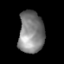
Tissue: lung
Cell type: T cells
Senescence score: 0.2304
Nuclear area (px): 1038
Mean DAPI intensity: 130.028